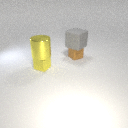
small yellow metal cube below large yellow metal cylinder